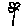
Label: flower